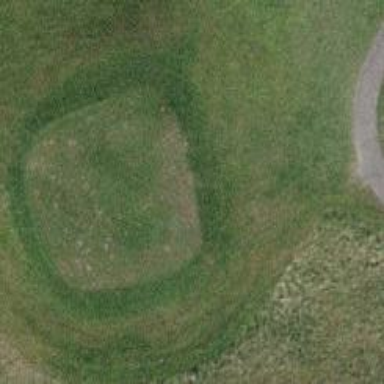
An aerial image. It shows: Grassy area designated as golf tee.